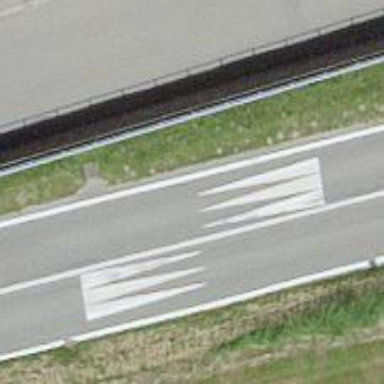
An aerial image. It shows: Bump for traffic calming.